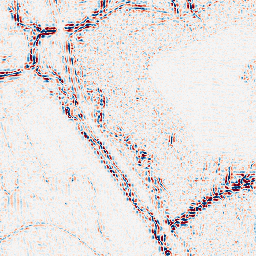
Category: wavelet
Decomposition family: wavelet_biorthogonal
Decomposition parameters: wavelet: bior4.4
level: 2
Upsampling method: bspline
Upsampling parameters: scale: 2
Upsampling scale: 2